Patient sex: M
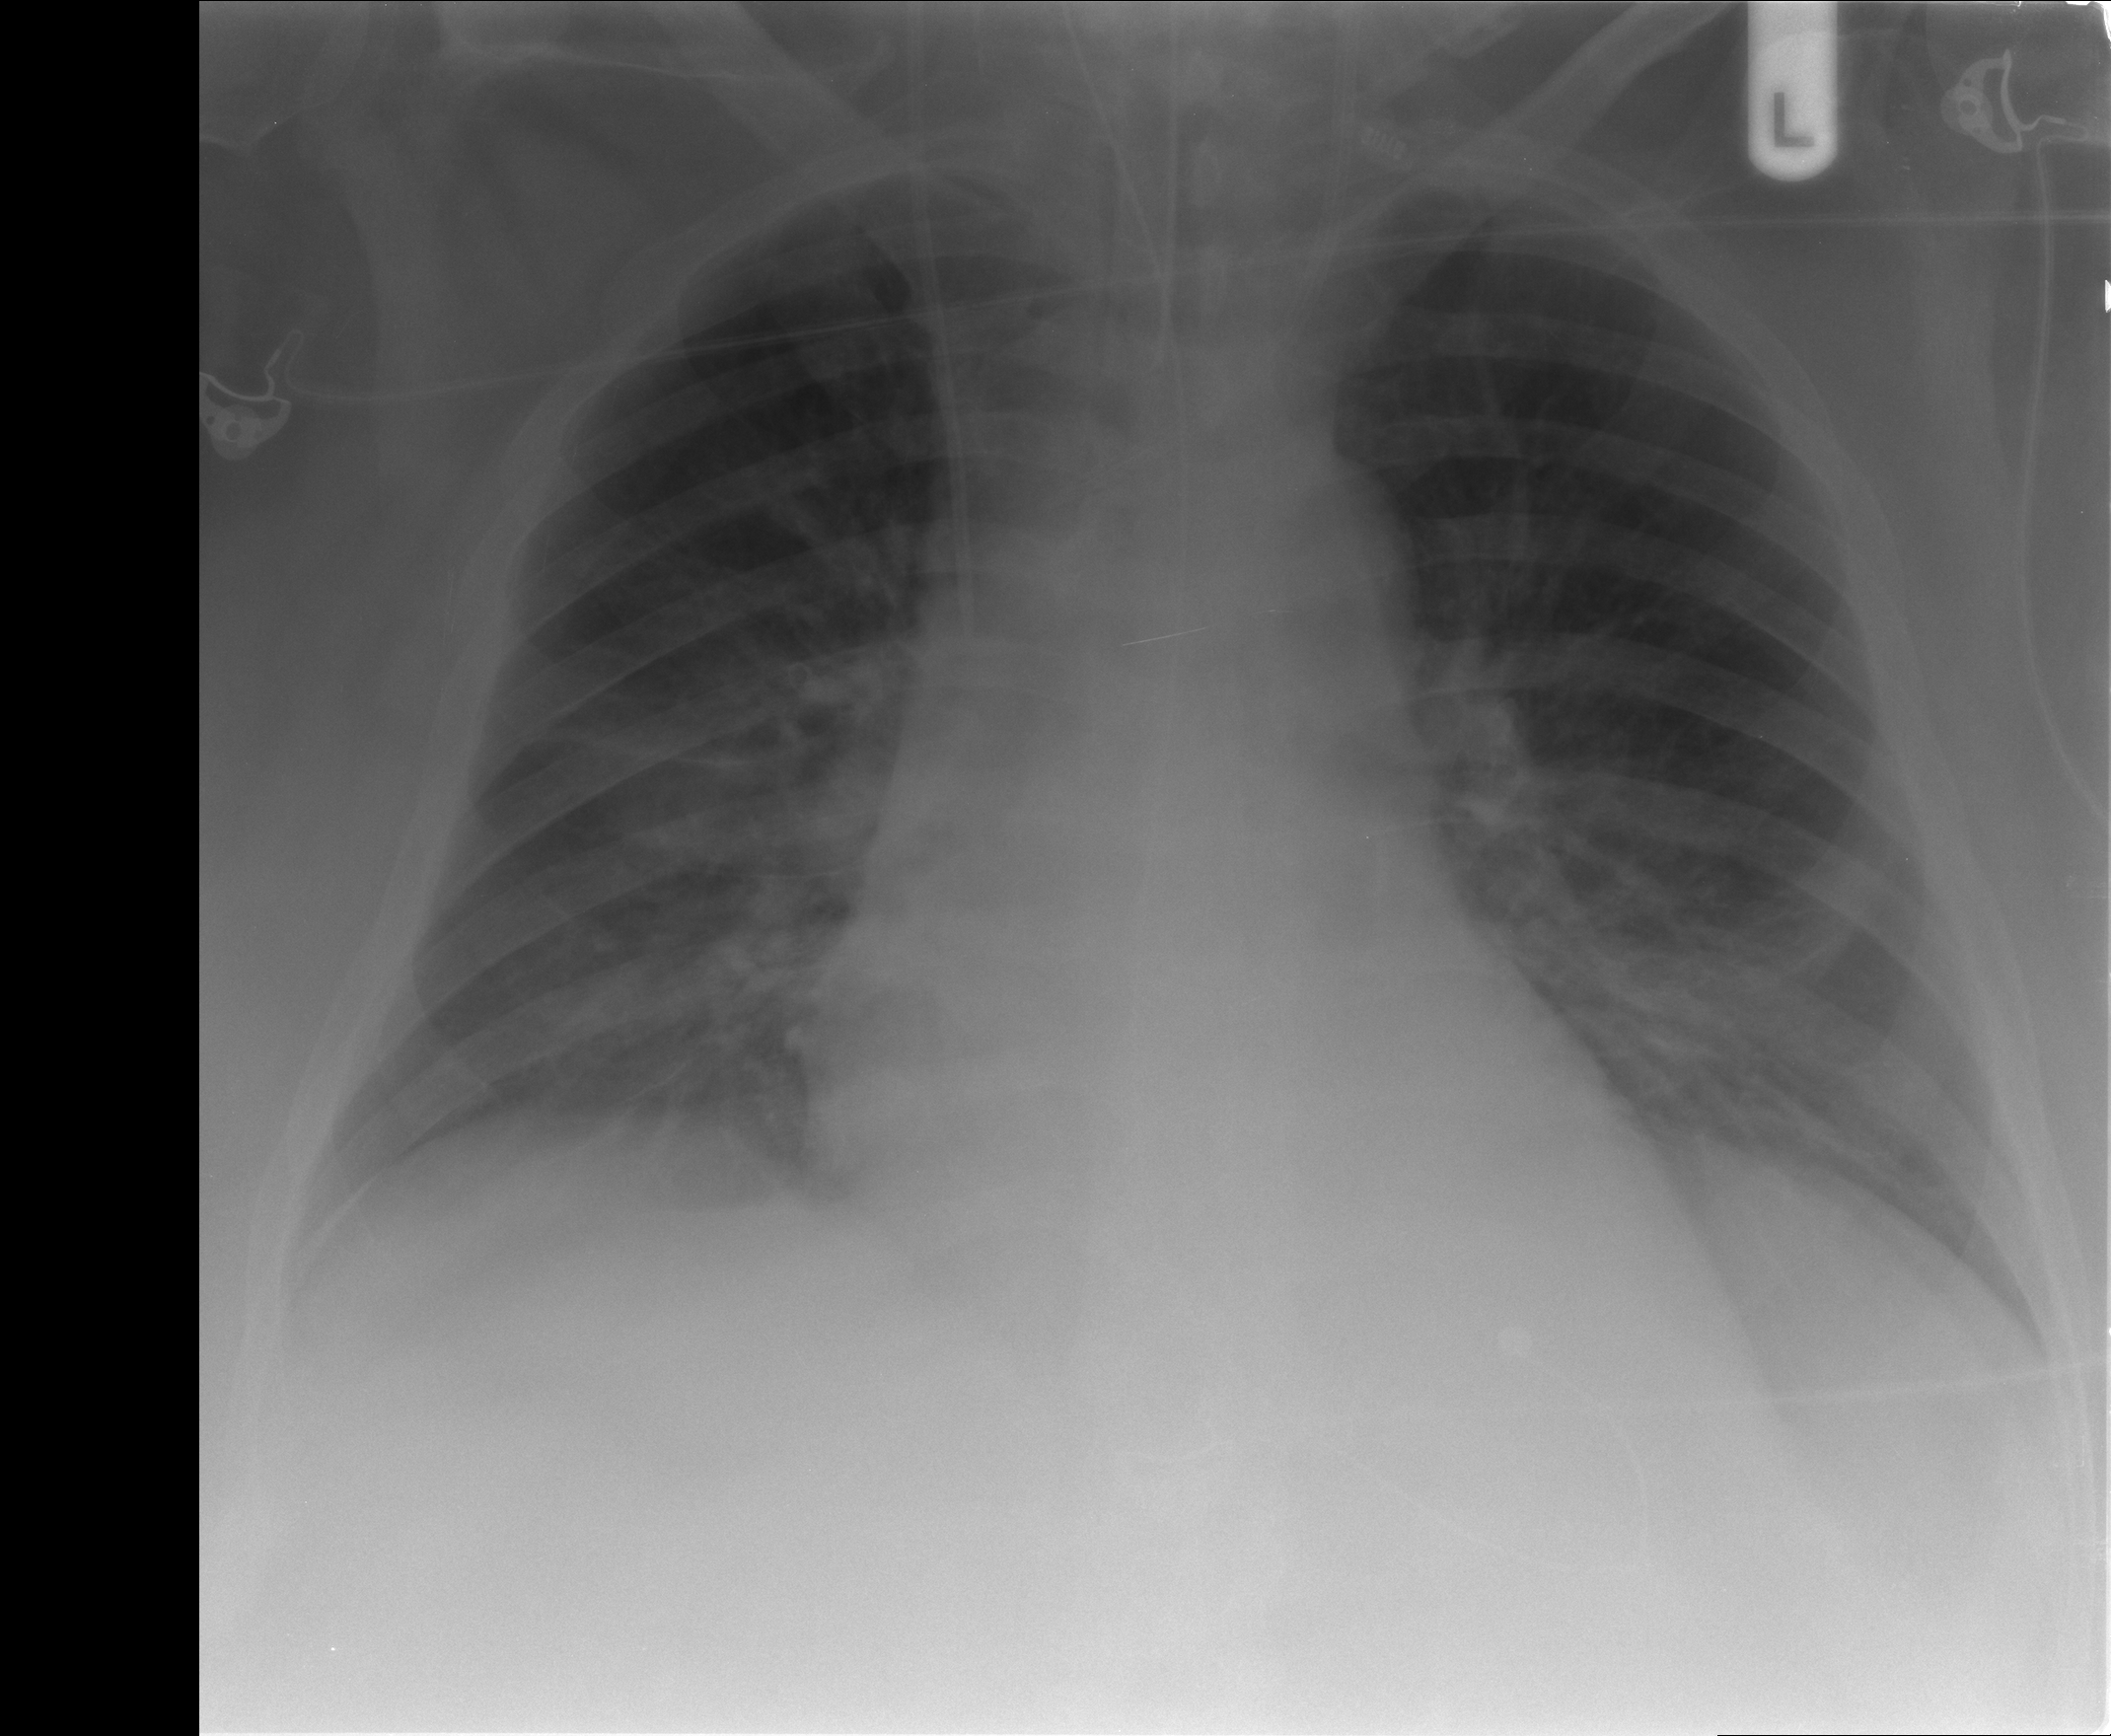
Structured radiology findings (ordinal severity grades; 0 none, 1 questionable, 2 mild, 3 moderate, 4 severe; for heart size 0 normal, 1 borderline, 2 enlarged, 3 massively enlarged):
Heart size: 2
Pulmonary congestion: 2
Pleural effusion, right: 1
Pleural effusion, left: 1
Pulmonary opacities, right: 0
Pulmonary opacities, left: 0
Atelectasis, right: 1
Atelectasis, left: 1